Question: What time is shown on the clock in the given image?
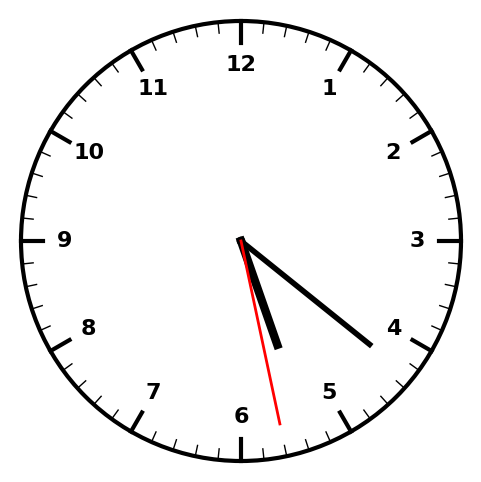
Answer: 05:21:28